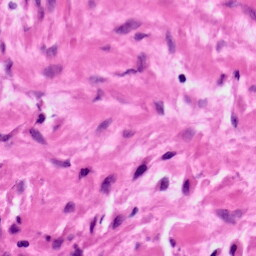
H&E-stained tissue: Ovarian